Field crop: tomato
Growth stage: 1
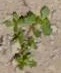
Species: portulaca